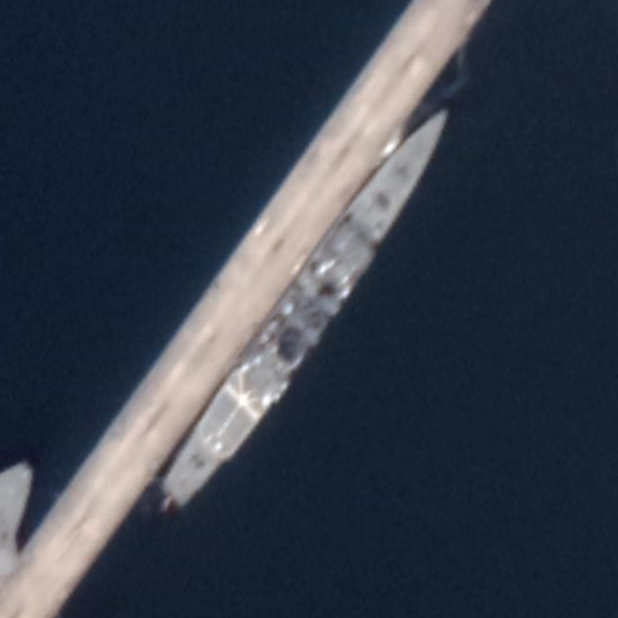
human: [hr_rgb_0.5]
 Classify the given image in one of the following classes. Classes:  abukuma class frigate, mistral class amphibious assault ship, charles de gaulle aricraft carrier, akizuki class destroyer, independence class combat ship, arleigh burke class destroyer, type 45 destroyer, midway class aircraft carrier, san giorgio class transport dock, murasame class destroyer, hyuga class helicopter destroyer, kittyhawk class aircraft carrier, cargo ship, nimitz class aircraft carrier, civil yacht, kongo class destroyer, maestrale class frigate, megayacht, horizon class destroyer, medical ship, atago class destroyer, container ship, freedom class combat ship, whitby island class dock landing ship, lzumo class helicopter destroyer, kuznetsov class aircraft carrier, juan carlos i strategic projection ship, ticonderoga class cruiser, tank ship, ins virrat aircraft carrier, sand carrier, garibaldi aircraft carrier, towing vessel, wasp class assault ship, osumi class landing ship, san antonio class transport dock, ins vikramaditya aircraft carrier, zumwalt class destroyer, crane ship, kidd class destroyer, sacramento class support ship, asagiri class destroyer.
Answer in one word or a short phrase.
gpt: Abukuma class frigate